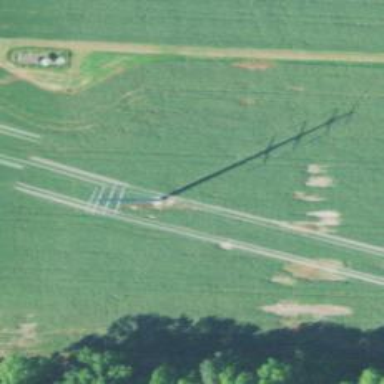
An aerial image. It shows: Power tower.